Question: Is there any framework or tool to develop a fancy Java application - an user interface with a nice drag & drop?
For example like this one from Mac OS:
<URL>

It does not need to have a Mac OS look and feel.
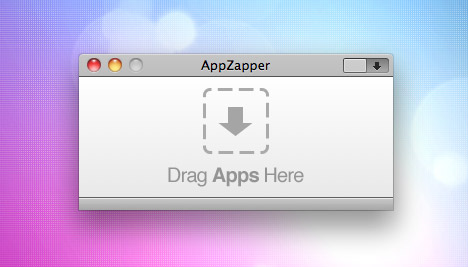
Answer: Enjoy the screenshot by just enjoying it :)
'''
import java.awt.*;
import java.awt.event.*;
import java.awt.font.*;
import java.awt.geom.*;
import javax.swing.*;
public class DragHereIcon implements Icon {
private int size = 80;
private float a = 4f;
private float b = 8f;
private int r = 16;
private int f = size/4;
private Font font = new Font("Monospace", Font.PLAIN, size);
private FontRenderContext frc = new FontRenderContext(null, true, true);
private Shape s = new TextLayout("|", font, frc).getOutline(null);
private Color linec = Color.GRAY;
@Override public void paintIcon(Component c, Graphics g, int x, int y) {
Graphics2D g2 = (Graphics2D)g.create();
g2.setRenderingHint(RenderingHints.KEY_ANTIALIASING,
RenderingHints.VALUE_ANTIALIAS_ON);
g2.translate(x, y);
g2.setStroke(new BasicStroke(a));
g2.setPaint(linec);
g2.draw(new RoundRectangle2D.Float(a,a,size-2*a-1,size-2*a-1,r,r));
g2.setStroke(new BasicStroke(b));
g2.setColor(UIManager.getColor("Panel.background"));
g2.drawLine(1*f,0*f,1*f,4*f);
g2.drawLine(2*f,0*f,2*f,4*f);
g2.drawLine(3*f,0*f,3*f,4*f);
g2.drawLine(0*f,1*f,4*f,1*f);
g2.drawLine(0*f,2*f,4*f,2*f);
g2.drawLine(0*f,3*f,4*f,3*f);
g2.setPaint(linec);
Rectangle2D b = s.getBounds();
Point2D.Double p = new Point2D.Double(
b.getX() + b.getWidth()/2d, b.getY() + b.getHeight()/2d);
AffineTransform toCenterAT = AffineTransform.getTranslateInstance(
size/2d - p.getX(), size/2d - p.getY());
g2.fill(toCenterAT.createTransformedShape(s));
g2.translate(-x,-y);
g2.dispose();
}
@Override public int getIconWidth() {
return size;
}
@Override public int getIconHeight() {
return size;
}
public static JComponent makeUI() {
JLabel label = new JLabel(new DragHereIcon());
label.setText("<html>Drag <b>Stuff</b> Here");
label.setVerticalTextPosition(SwingConstants.BOTTOM);
label.setHorizontalTextPosition(SwingConstants.CENTER);
label.setForeground(Color.GRAY);
label.setFont(new Font("Monospace", Font.PLAIN, 24));
JPanel p = new JPanel();
p.add(label);
p.setBorder(BorderFactory.createEmptyBorder(8,8,8,8));
return p;
}
public static void main(String[] args) {
EventQueue.invokeLater(new Runnable() {
@Override public void run() {
createAndShowGUI();
}
});
}
public static void createAndShowGUI() {
JFrame f = new JFrame();
f.setDefaultCloseOperation(WindowConstants.EXIT_ON_CLOSE);
f.getContentPane().add(DragHereIcon.makeUI());
f.setSize(320, 200);
f.setLocationRelativeTo(null);
f.setVisible(true);
}
}
'''